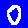
Digit: 0